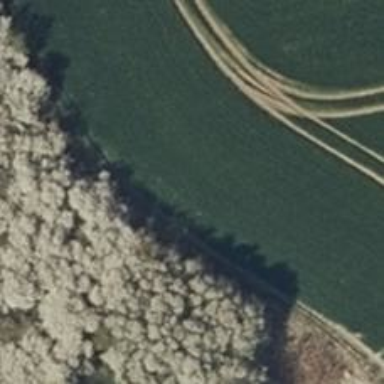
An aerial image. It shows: Gravel track with grade2 tracktype.